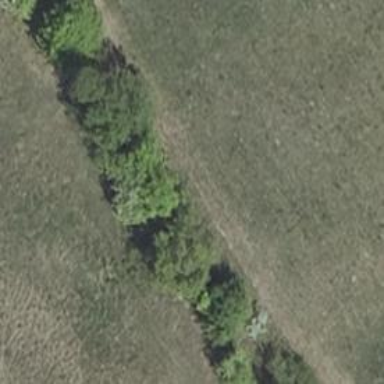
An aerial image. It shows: Row of trees in natural setting.